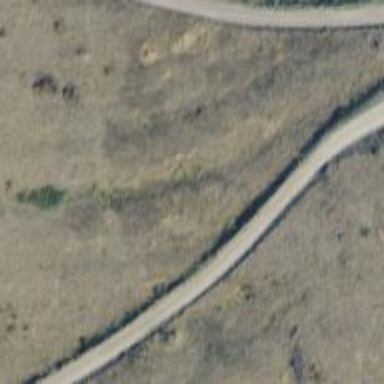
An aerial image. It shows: Unclassified road.